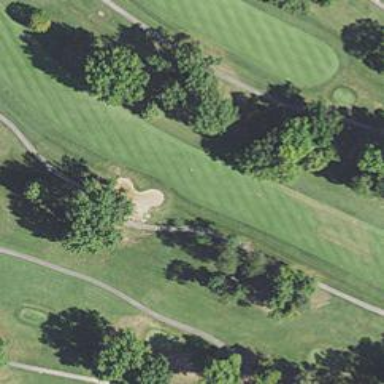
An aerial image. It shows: Golf fairway surrounded by grass.